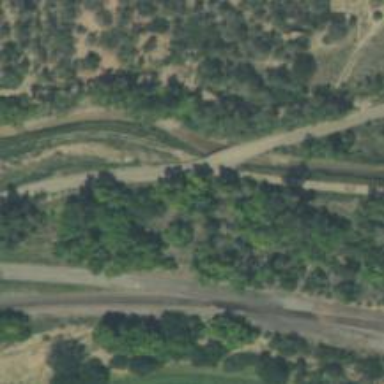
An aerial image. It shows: Unclassified road with bridge.